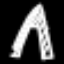
Label: The Eiffel Tower